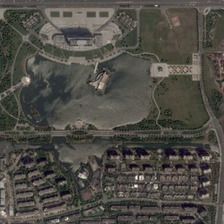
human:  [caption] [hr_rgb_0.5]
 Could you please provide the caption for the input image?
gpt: many buildings are near a park with many green plants and a pond .

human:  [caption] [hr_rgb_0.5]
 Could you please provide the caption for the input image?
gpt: many buildings are near a park with many green plants and a pond .

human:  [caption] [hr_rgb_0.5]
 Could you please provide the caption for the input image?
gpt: many buildings are near a park with many green plants and a pond .

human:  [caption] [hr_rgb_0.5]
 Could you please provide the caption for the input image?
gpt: many buildings are near a park with many green plants and a pond .

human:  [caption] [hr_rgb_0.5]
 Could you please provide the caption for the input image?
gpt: many buildings are near a park with many green plants and a pond .